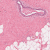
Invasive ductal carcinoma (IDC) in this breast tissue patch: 0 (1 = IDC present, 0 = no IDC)